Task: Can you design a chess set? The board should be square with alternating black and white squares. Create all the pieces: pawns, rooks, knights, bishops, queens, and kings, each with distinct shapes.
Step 3200:
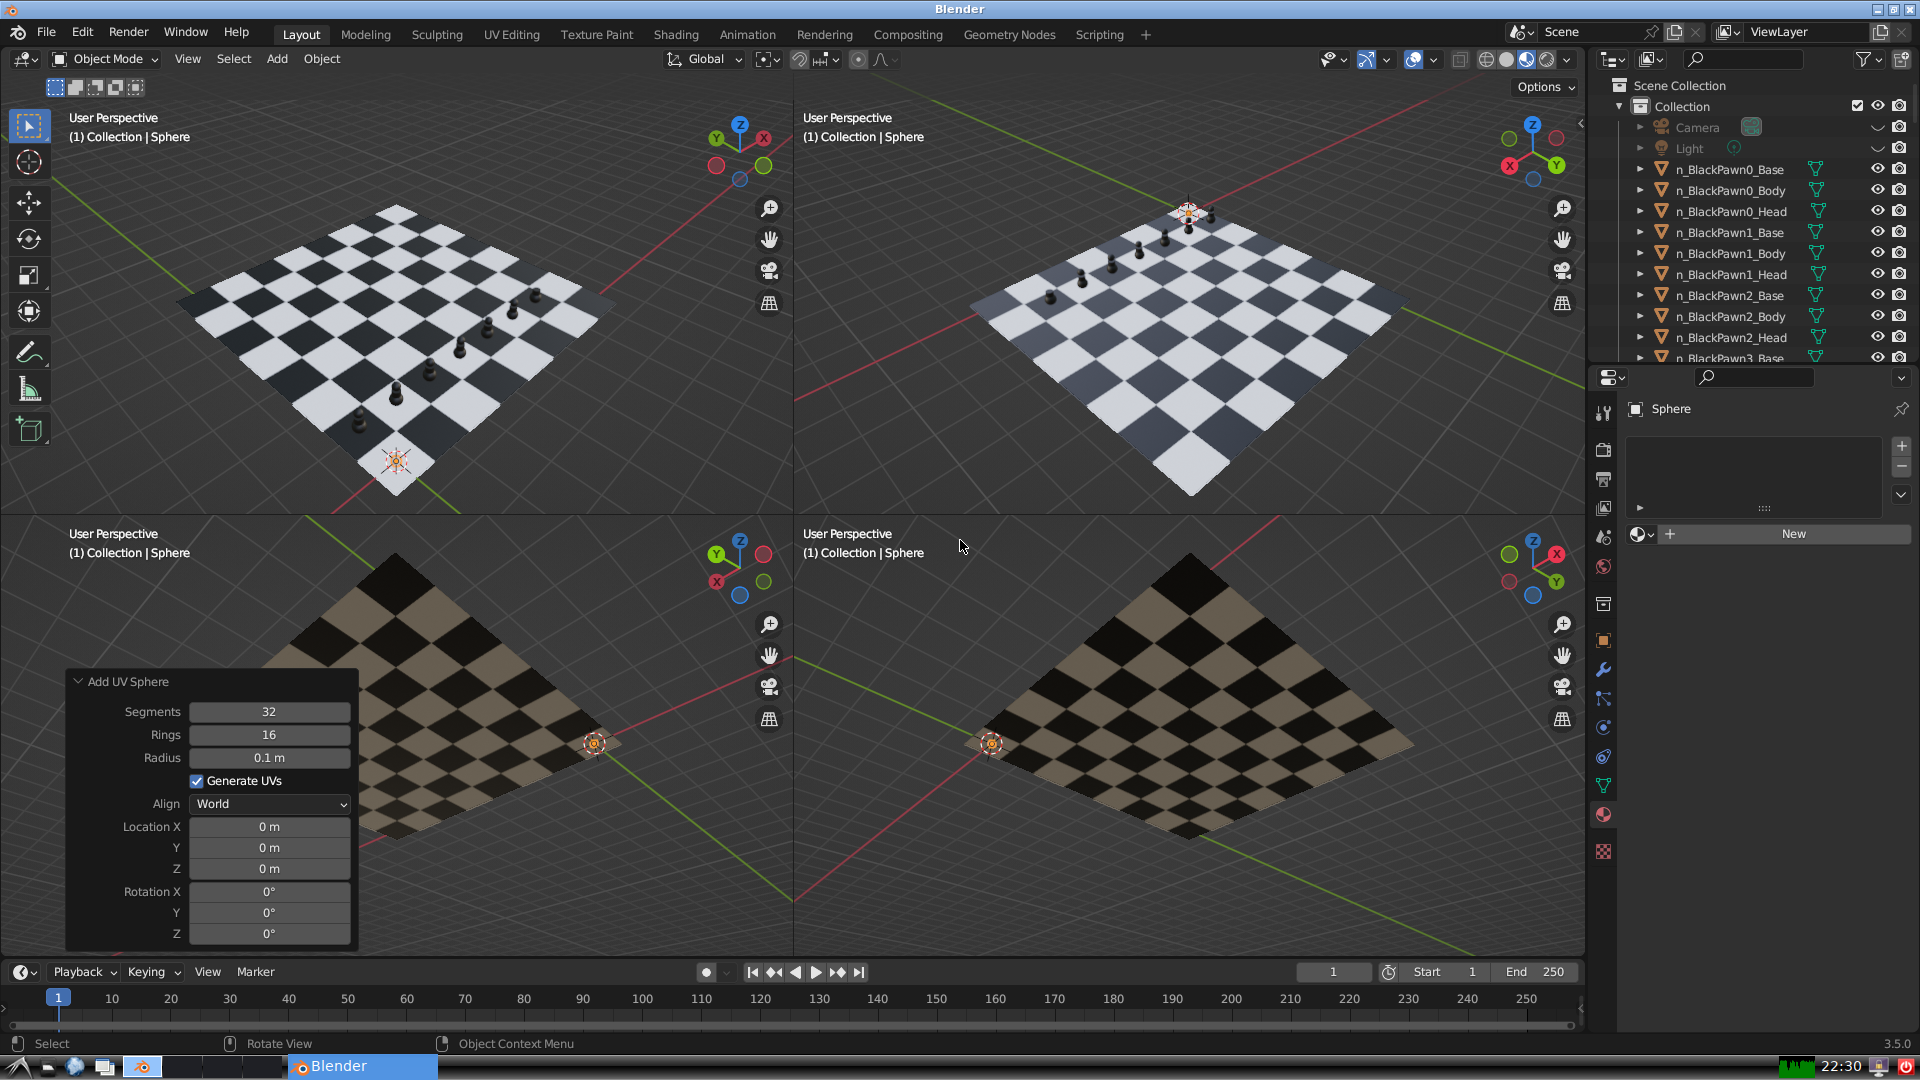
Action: {"mouse_move": [270, 827]}